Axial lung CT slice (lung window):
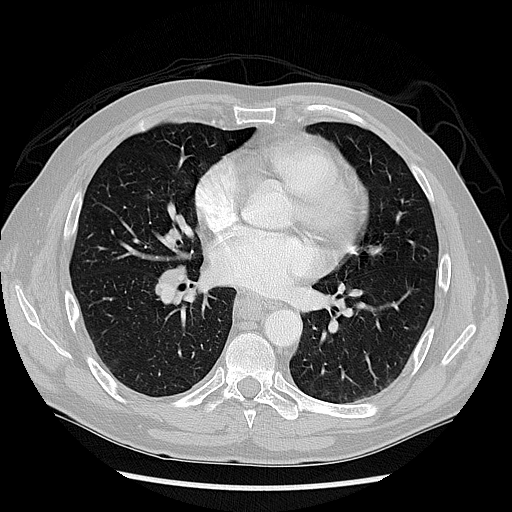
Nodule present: no